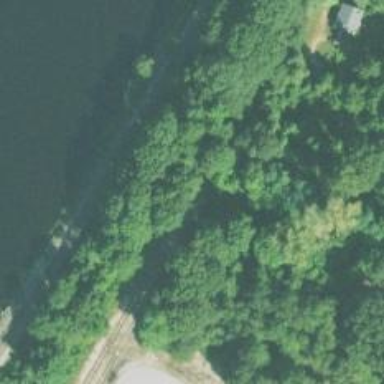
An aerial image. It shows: Disused railway spur.